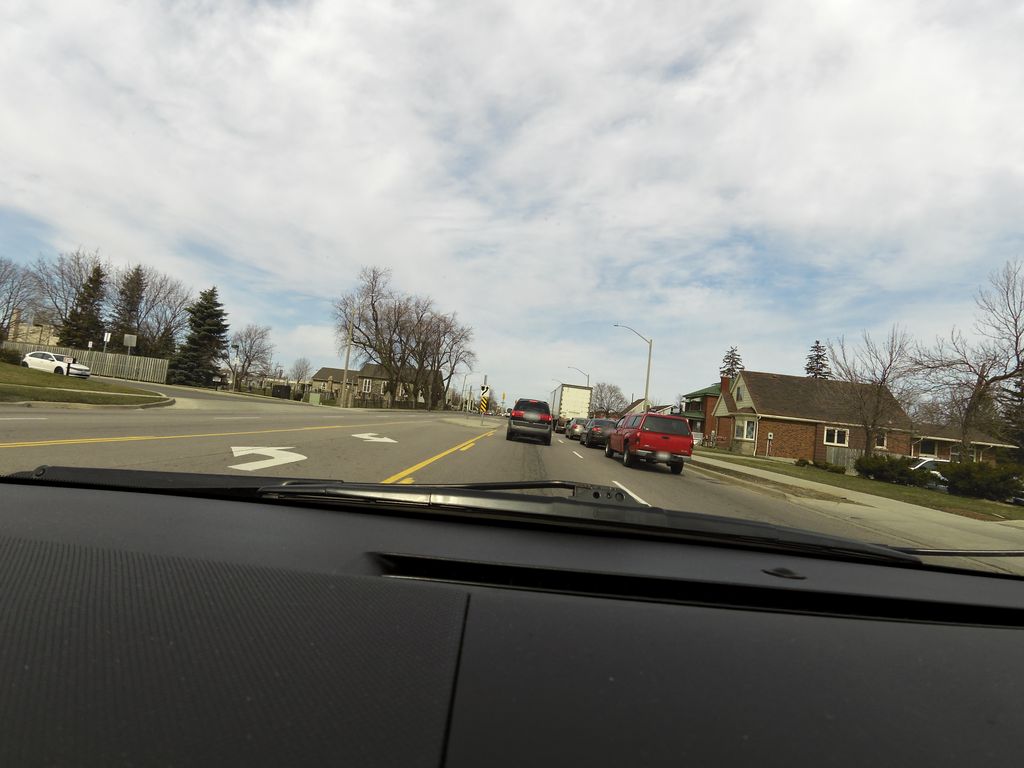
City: hamilton